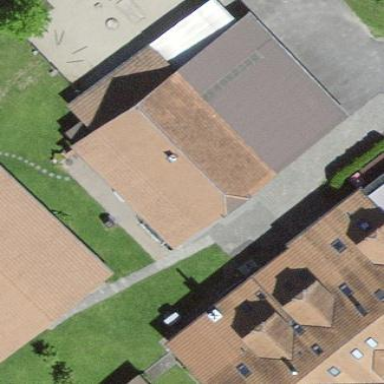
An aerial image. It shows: Barn.